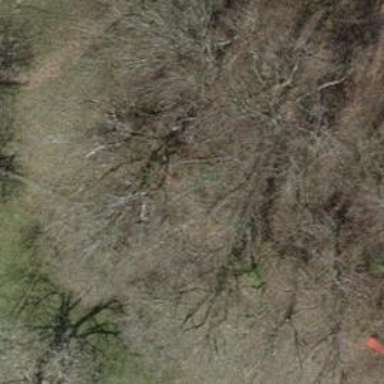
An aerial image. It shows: Red bench.